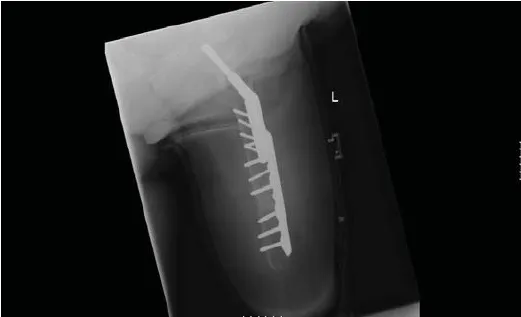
Lateral. Radiograph following open reduction and internal fixation of the distal femoral fracture.
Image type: radiology (x_ray)